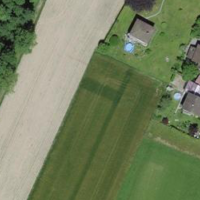
EUNIS habitat code: 55
Species observed at this site:
Ciconia ciconia